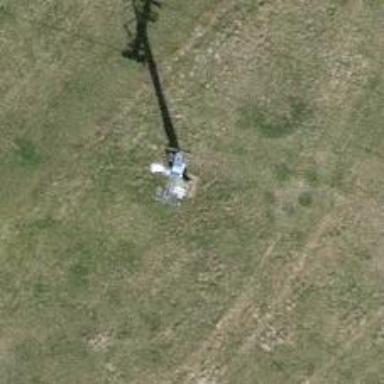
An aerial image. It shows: Pylon used for aerialway.